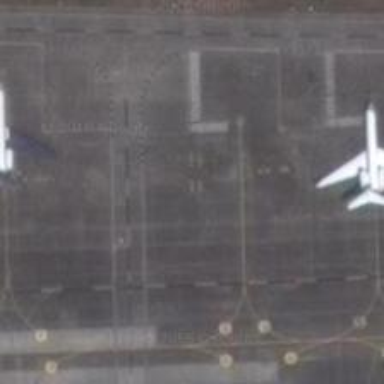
The two planes are on the apron .